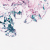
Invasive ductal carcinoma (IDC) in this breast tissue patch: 0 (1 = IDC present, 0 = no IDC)